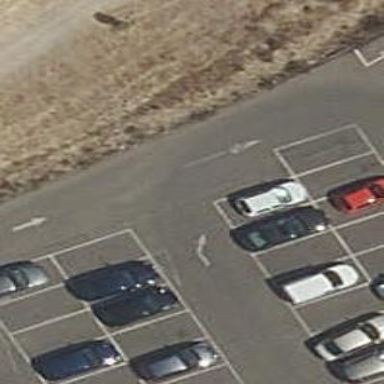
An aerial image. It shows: Asphalt parking aisle road for service vehicles.